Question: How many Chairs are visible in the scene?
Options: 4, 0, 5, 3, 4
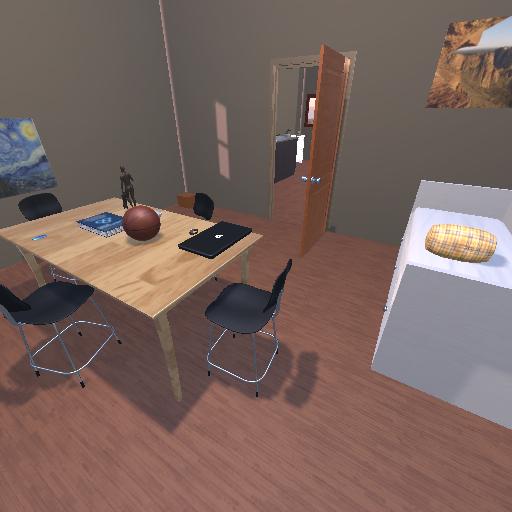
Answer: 4